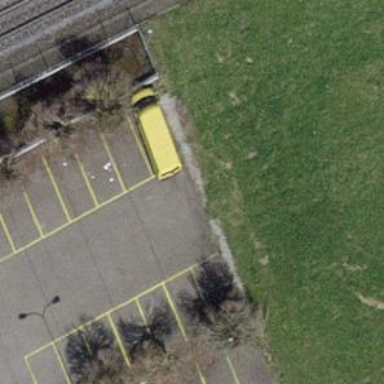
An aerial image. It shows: Asphalt parking aisle along service road.